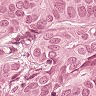
Metastatic tissue present: yes